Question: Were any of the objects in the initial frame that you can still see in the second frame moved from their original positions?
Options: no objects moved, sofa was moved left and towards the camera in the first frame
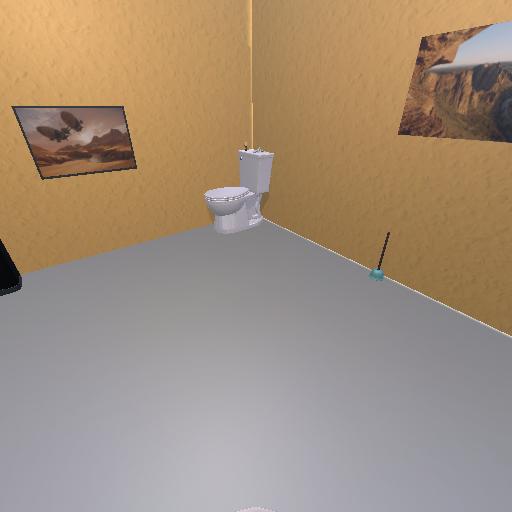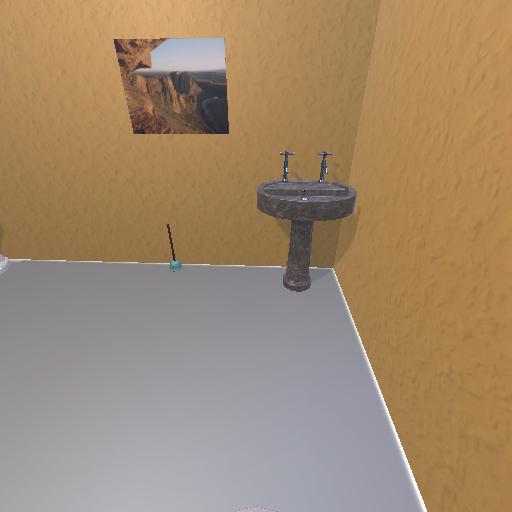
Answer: no objects moved